【题型】解答题　【知识点】平面几何　【难度】hard
如图，在$\triangle ABC$中，$AB=AC=\sqrt{5}$，$BC=2$，点$D$是边$AC$的中点，点$M$，$N$是射线$BD$上的动点（点$M$在左边），以$CM$为一边作$\angle MCN=\angle ABC$。

\vspace{1em}
\noindent
(1) 求$BD$的长；

\vspace{0.5em}
\noindent
(2) 当点$M$是$\triangle ABC$的重心时，求$CN:BN$的值；

\vspace{0.5em}
\noindent
(3) 如果$\triangle MCN$是以$MN$为腰的等腰三角形，求$BM$的长。
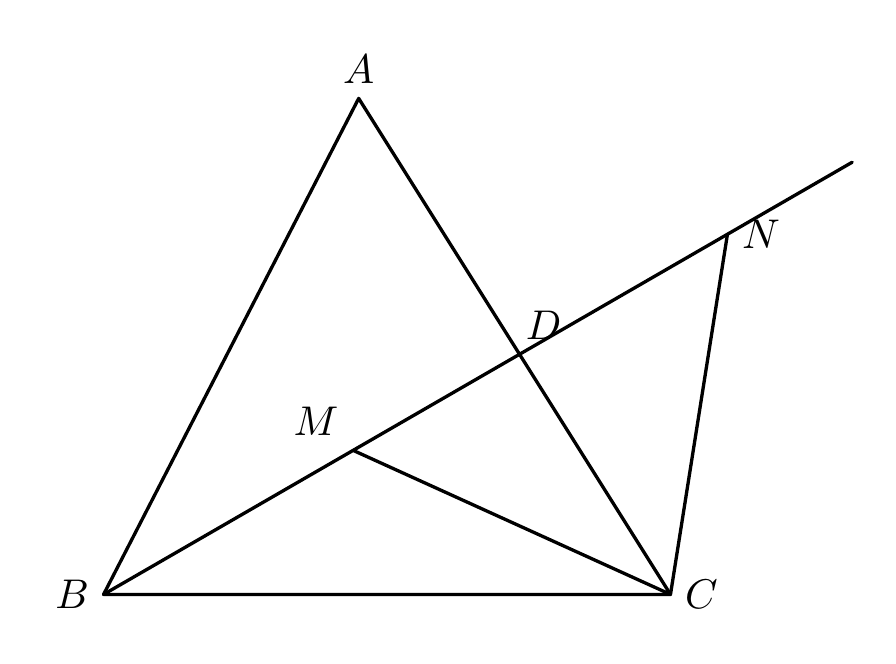
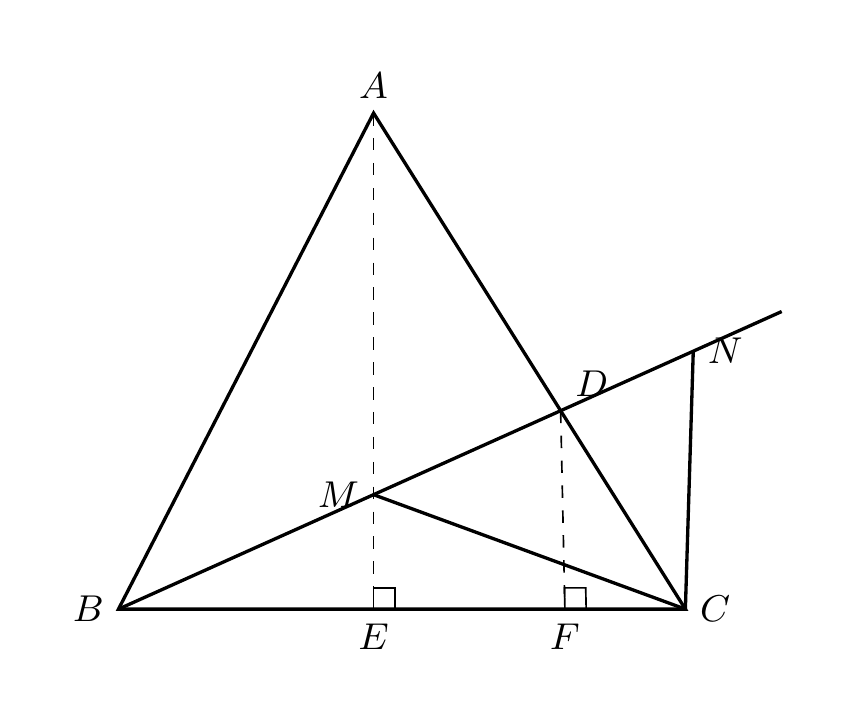
【解答】
\noindent
【答案】(1) $\dfrac{\sqrt{13}}{2}$

\vspace{0.5em}
\noindent
(2) $\dfrac{\sqrt{5}}{4}$

\vspace{0.5em}
\noindent
(3) $BM$ 为 $\dfrac{4\sqrt{13}}{13}$ 或 $\dfrac{3\sqrt{13}}{13}$

\vspace{1em}
\noindent
【知识点】等腰三角形的性质和判定、用勾股定理解三角形、相似三角形的判定与性质综合、解直角三角形的相关计算

\vspace{1em}
\noindent
【分析】（1）过点$A$、$D$作$BC$的垂线，垂足分别为$E$、$F$，通过解直角三角形求出$CF$、$BF$，利用勾股定理求出$DF$，即可解答；

\vspace{0.5em}
\noindent
（2）连接$AM$并延长交$BC$于点$H$，根据题意得到$AM$是$BC$的垂直平分线，证明$\triangle NCD \backsim \triangle NBC$，列出比例式即可解答；

\vspace{0.5em}
\noindent
（3）若$\triangle MCN$是以$MN$为腰的等腰三角形，分以下两种情况：① 当$MN=NC$时，证明$\triangle DMC \backsim \triangle DCB$，求出$DM$，即可解答；② 当$MN=MC$时，证明$\triangle BCD \backsim \triangle BNC$，求得$BN=\dfrac{8\sqrt{13}}{13}$，$NC=\dfrac{2\sqrt{65}}{13}$，过$M$作$MH \perp NC$，垂足为$H$，求出$MN=\dfrac{5\sqrt{13}}{13}$，即可解答。

\vspace{1em}
\noindent
【详解】（1）解：如图，过点$A$、$D$作$BC$的垂线，垂足分别为$E$、$F$，

\vspace{0.5em}
\noindent
$\because AB=AC=\sqrt{5}$，$AE \perp BC$，$BC=2$，

\vspace{0.5em}
\noindent
$\therefore CE=\dfrac{1}{2}BC=1$，$\cos C=\dfrac{CE}{AC}=\dfrac{1}{\sqrt{5}}=\dfrac{\sqrt{5}}{5}$，

\vspace{0.5em}
\noindent
$\because$ 点$D$是边$AC$的中点，

\vspace{0.5em}
\noindent
$\therefore CD=\dfrac{1}{2}AC=\dfrac{\sqrt{5}}{2}$，

\vspace{0.5em}
\noindent
在$\text{Rt}\triangle CFD$中，$\cos \angle ACB=\dfrac{\sqrt{5}}{5}$，$CD=\dfrac{\sqrt{5}}{2}$，

\vspace{0.5em}
\noindent
$\therefore CF=\cos \angle ACB \cdot CD=\dfrac{1}{2}$，

\vspace{0.5em}
\noindent
$\therefore BF=BC-CF=2-\dfrac{1}{2}=\dfrac{3}{2}$，

\vspace{0.5em}
\noindent
$\therefore DF=\sqrt{CD^2-CF^2}=\sqrt{\left(\dfrac{\sqrt{5}}{2}\right)^2-\left(\dfrac{1}{2}\right)^2}=1$，

\vspace{0.5em}
\noindent
在$\text{Rt}\triangle BDF$中，$BD=\sqrt{BF^2+DF^2}=\sqrt{\left(\dfrac{3}{2}\right)^2+1^2}=\dfrac{\sqrt{13}}{2}$；

\vspace{1em}
\noindent
（2）解：如图，连接$AM$并延长交$BC$于点$H$，

\vspace{0.5em}
\noindent
$\because$ 点$M$是$\triangle ABC$的重心，

\vspace{0.5em}
\noindent
$\therefore$ 点$M$是$\triangle ABC$的三条中线的交点，

\vspace{0.5em}
\noindent
$\therefore AH$是$\triangle ABC$的中线，

\vspace{0.5em}
\noindent
$\because AB=AC$，

\vspace{0.5em}
\noindent
$\therefore AM$是$BC$的垂直平分线，

\vspace{0.5em}
\noindent
$\therefore BM=CM$，

\vspace{0.5em}
\noindent
$\therefore \angle 1=\angle 4$，

\vspace{0.5em}
\noindent
$\because AB=AC$，$\angle MCN=\angle ABC$，

\vspace{0.5em}
\noindent
$\therefore \angle ACB=\angle ABC=\angle MCN$，

\vspace{0.5em}
\noindent
$\therefore \angle 1+\angle 2=\angle 2+\angle 3$，

\vspace{0.5em}
\noindent
$\therefore \angle 1=\angle 3$，

\vspace{0.5em}
\noindent
$\therefore \angle 3=\angle 4$，

\vspace{0.5em}
\noindent
$\because \angle N=\angle N$，

\vspace{0.5em}
\noindent
$\therefore \triangle NCD \backsim \triangle NBC$，

\vspace{0.5em}
\noindent
$\therefore \dfrac{CN}{BN}=\dfrac{CD}{BC}=\dfrac{\dfrac{\sqrt{5}}{2}}{2}=\dfrac{\sqrt{5}}{4}$，

\vspace{0.5em}
\noindent
$\therefore CN:BN=\dfrac{\sqrt{5}}{4}$；

\vspace{1em}
\noindent
（3）解：若$\triangle MCN$是以$MN$为腰的等腰三角形，分以下两种情况：

\vspace{0.5em}
\noindent
$\textcircled{1}$ 当$MN=NC$时，如图：

\vspace{0.5em}
\noindent
$\because \angle 1+\angle 2=\angle 2+\angle 3$，

\vspace{0.5em}
\noindent
$\therefore \angle 1=\angle 3$，

\vspace{0.5em}
\noindent
$\because MN=NC$，

\vspace{0.5em}
\noindent
$\therefore \angle NMC=\angle NCM=\angle 2+\angle 3$，

\vspace{0.5em}
\noindent
$\because \angle NMC=\angle 1+\angle 4$，

\vspace{0.5em}
\noindent
$\therefore \angle 2=\angle 4$，

\vspace{0.5em}
\noindent
$\because \angle MDC=\angle CDB$，

\vspace{0.5em}
\noindent
$\therefore \triangle DMC \backsim \triangle DCB$，

\vspace{0.5em}
\noindent
$\therefore \dfrac{DM}{DC}=\dfrac{DC}{BD}$，

\vspace{0.5em}
\noindent
$\therefore \dfrac{DM}{\dfrac{\sqrt{5}}{2}}=\dfrac{\dfrac{\sqrt{5}}{2}}{\dfrac{\sqrt{13}}{2}}$，

\vspace{0.5em}
\noindent
$\therefore DM=\dfrac{5\sqrt{13}}{26}$，

\vspace{0.5em}
\noindent
$\therefore BM=BD-DM=\dfrac{\sqrt{13}}{2}-\dfrac{5\sqrt{13}}{26}=\dfrac{4\sqrt{13}}{13}$；

\vspace{1em}
\noindent
$\textcircled{2}$ 当$MN=MC$时，如图：

\vspace{0.5em}
\noindent
$\therefore \angle MCN=\angle MNC$，

\vspace{0.5em}
\noindent
$\because \angle ACB=\angle MCN$，

\vspace{0.5em}
\noindent
$\therefore \angle ACB=\angle MNC$，

\vspace{0.5em}
\noindent
$\because \angle CBD=\angle NBC$，

\vspace{0.5em}
\noindent
$\therefore \triangle BCD \backsim \triangle BNC$，

\vspace{0.5em}
\noindent
$\therefore \dfrac{BC}{BN}=\dfrac{BD}{BC}=\dfrac{CD}{CN}$，

\vspace{0.5em}
\noindent
即 $\dfrac{2}{BN}=\dfrac{\dfrac{\sqrt{13}}{2}}{2}=\dfrac{\dfrac{\sqrt{5}}{2}}{NC}$，

\vspace{0.5em}
\noindent
$\therefore BN=\dfrac{8\sqrt{13}}{13}$，$NC=\dfrac{2\sqrt{65}}{13}$，

\vspace{0.5em}
\noindent
过$M$作$MH \perp NC$，垂足为$H$，

\vspace{0.5em}
\noindent
$\because MC=MN$，

\vspace{0.5em}
\noindent
$\therefore NH=\dfrac{1}{2}NC=\dfrac{\sqrt{65}}{13}$，

\vspace{0.5em}
\noindent
$\because \cos N=\cos \angle MCN=\cos \angle ACB=\dfrac{\sqrt{5}}{5}=\dfrac{NH}{MN}$，

\vspace{0.5em}
\noindent
$\therefore MN=\dfrac{5\sqrt{13}}{13}$，

\vspace{0.5em}
\noindent
$\therefore BM=BN-MN=\dfrac{8\sqrt{13}}{13}-\dfrac{5\sqrt{13}}{13}=\dfrac{3\sqrt{13}}{13}$；

\vspace{1em}
\noindent
综上，$BM$ 为 $\dfrac{4\sqrt{13}}{13}$ 或 $\dfrac{3\sqrt{13}}{13}$。

\vspace{1em}
\noindent
【点睛】本题考查三角形的综合运用，主要考查勾股定理、重心的性质、解直角三角形、垂直平分线的判定与性质、相似三角形的判定与性质、等腰三角形的性质，掌握相似三角形的判定与性质是解答本题的关键。
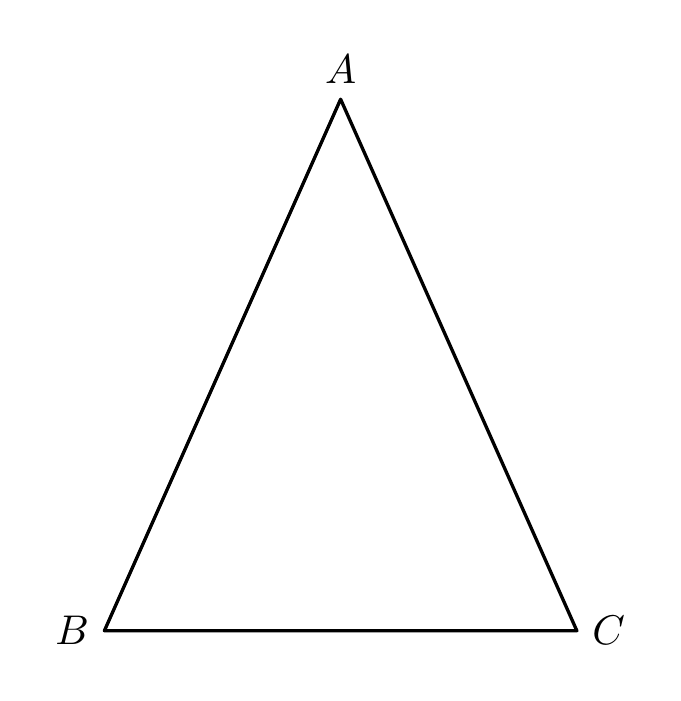
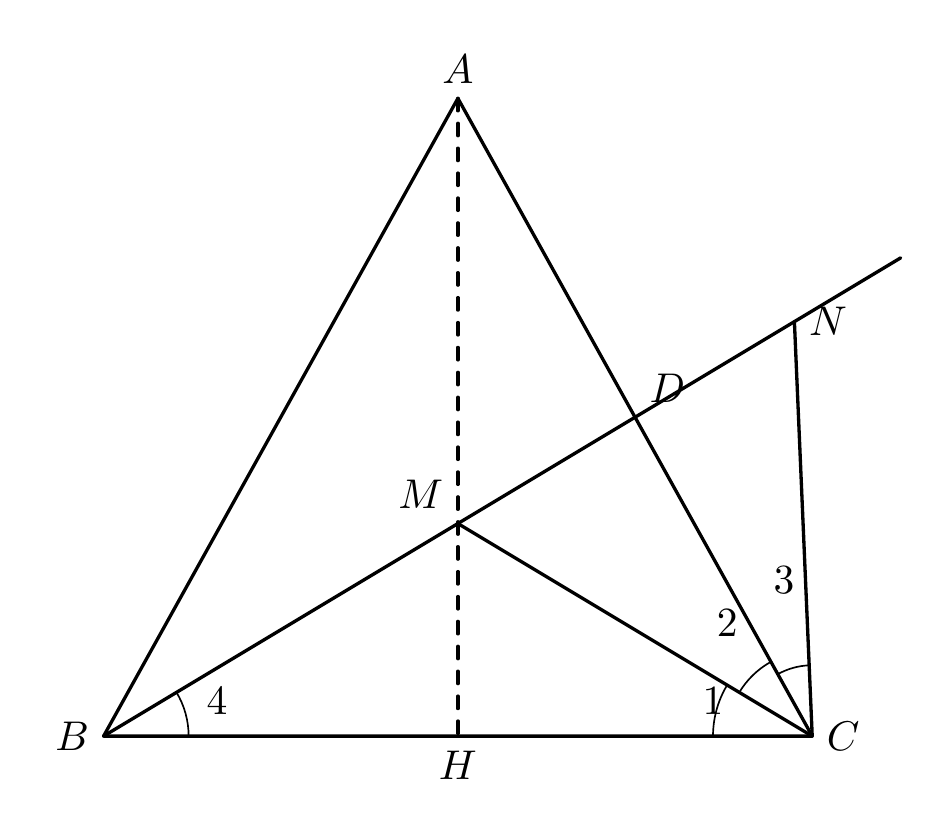
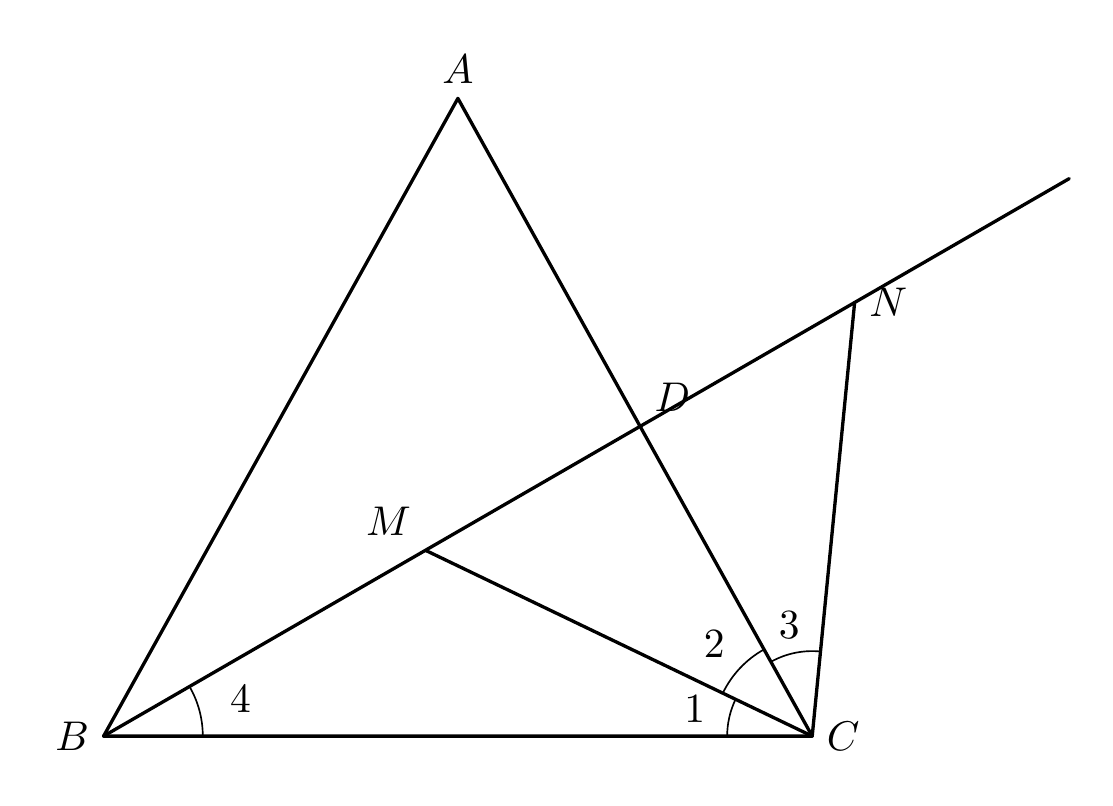
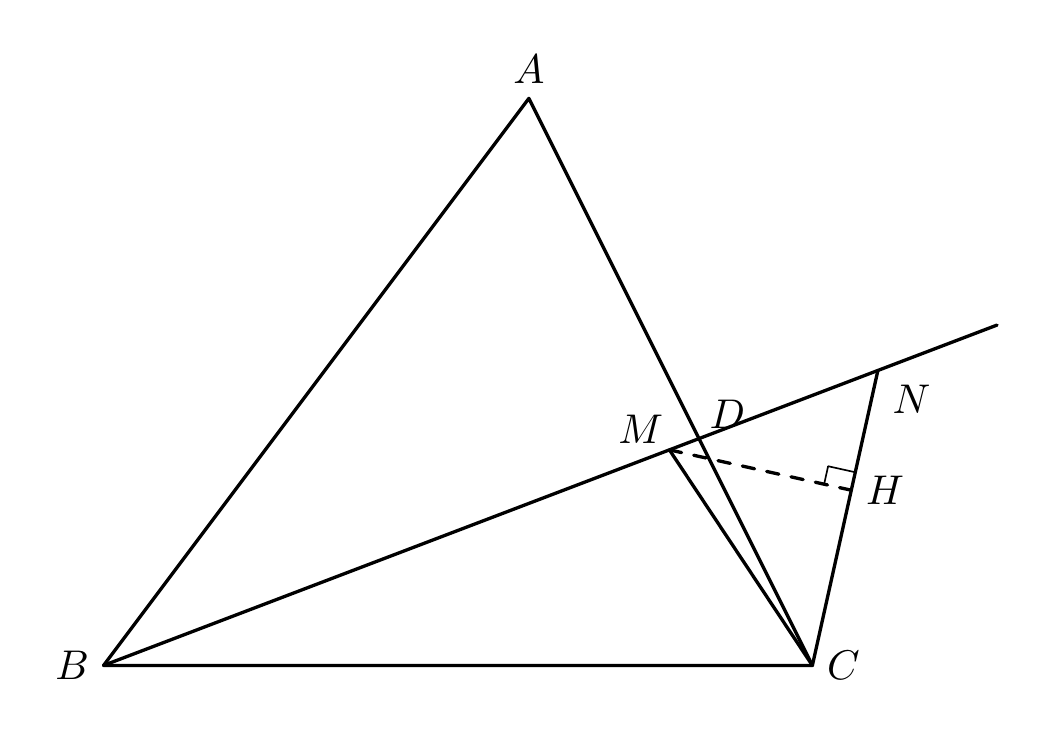